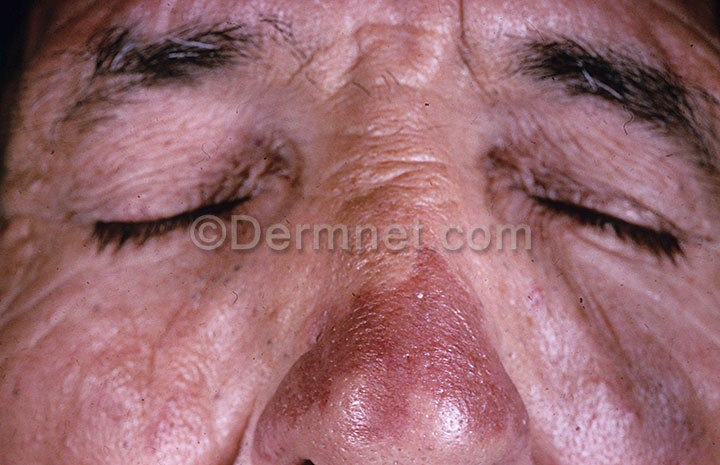
Disease: Seborrheic Keratoses and other Benign Tumors